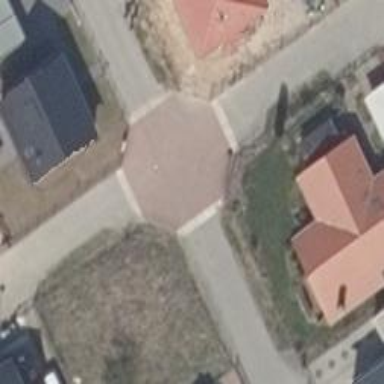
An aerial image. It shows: Table-style traffic calming feature.